Field crop: maize
Growth stage: 2
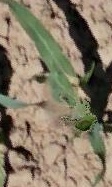
Species: maize